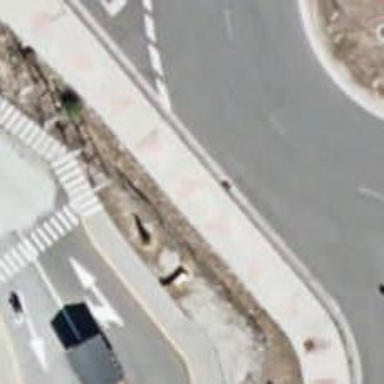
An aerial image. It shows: Sidewalk along the footway.